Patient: sex M, age 77
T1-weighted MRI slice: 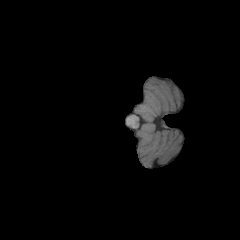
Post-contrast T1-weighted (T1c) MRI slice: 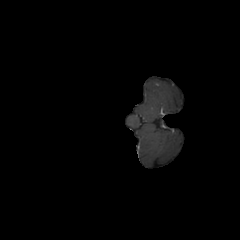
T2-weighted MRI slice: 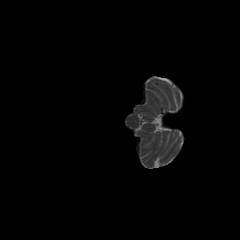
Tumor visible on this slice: no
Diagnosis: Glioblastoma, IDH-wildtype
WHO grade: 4